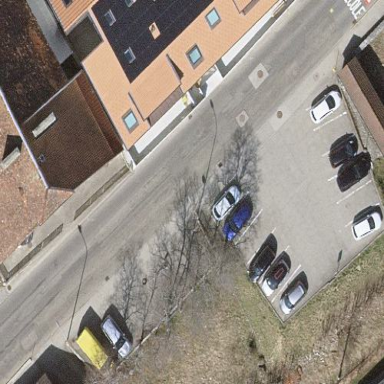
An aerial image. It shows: Parking area.